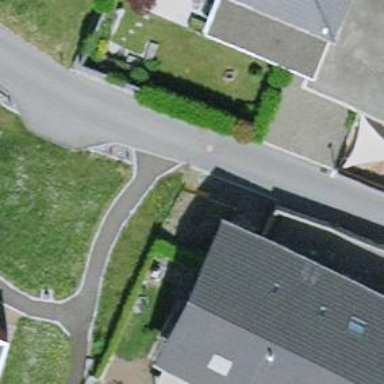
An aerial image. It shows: Hedge acting as barrier.